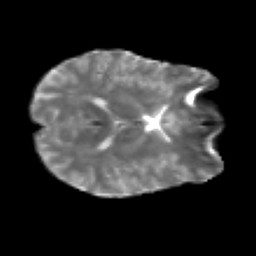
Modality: T2w
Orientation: axial
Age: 21
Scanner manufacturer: siemens
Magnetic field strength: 3 T
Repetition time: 2.2 s
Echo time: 0.084 s